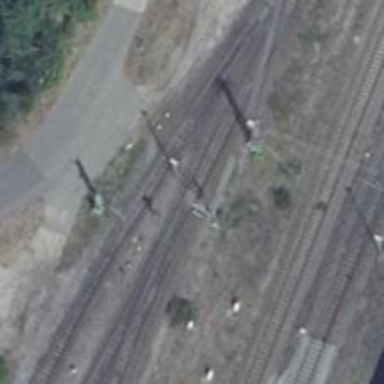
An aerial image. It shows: Railway switch.